Interaction volume radius: 5 \u00c5
Interaction volume height: 10 \u00c5
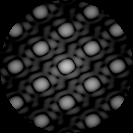
Disorder parameter: 0.0238